Question: I am trying to publish my EAR project in IBM WebSphere 8.5 but I see multiple copies of a few jars in the servers tab under my EAR project. This does not look right to me. I ask because I am having some problems(deploying issues) in my workspace after reorganizing jars and I hope this is not the cause. A little advice in this regard would be certainly helpful for me to understand what is really going on. Thanks!

The two files that I could not show are My EAR Project followed by a Java Project.
I have 7 projects in total including EAR, Web, EJB Projects.
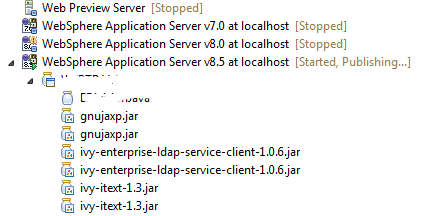
Answer: The jars mysteriously disappeared when I switched to a new 64-bit machine and deployed the same project. Most probably the Websphere 8.5 installation might have gotten corrupted on the older 32-bit one. Even creating new server profiles didn't help.